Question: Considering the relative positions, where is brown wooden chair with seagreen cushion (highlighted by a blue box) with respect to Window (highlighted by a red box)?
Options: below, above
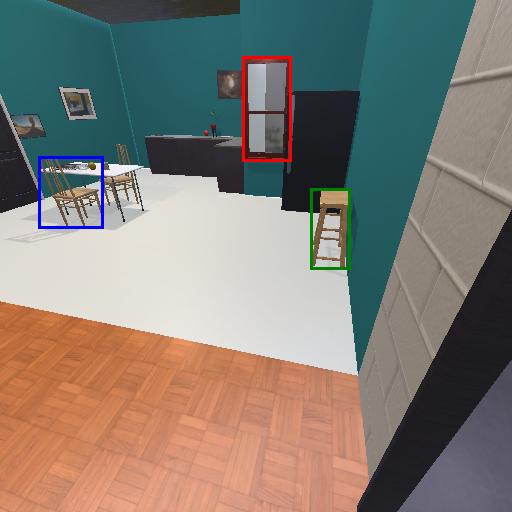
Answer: below